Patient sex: M
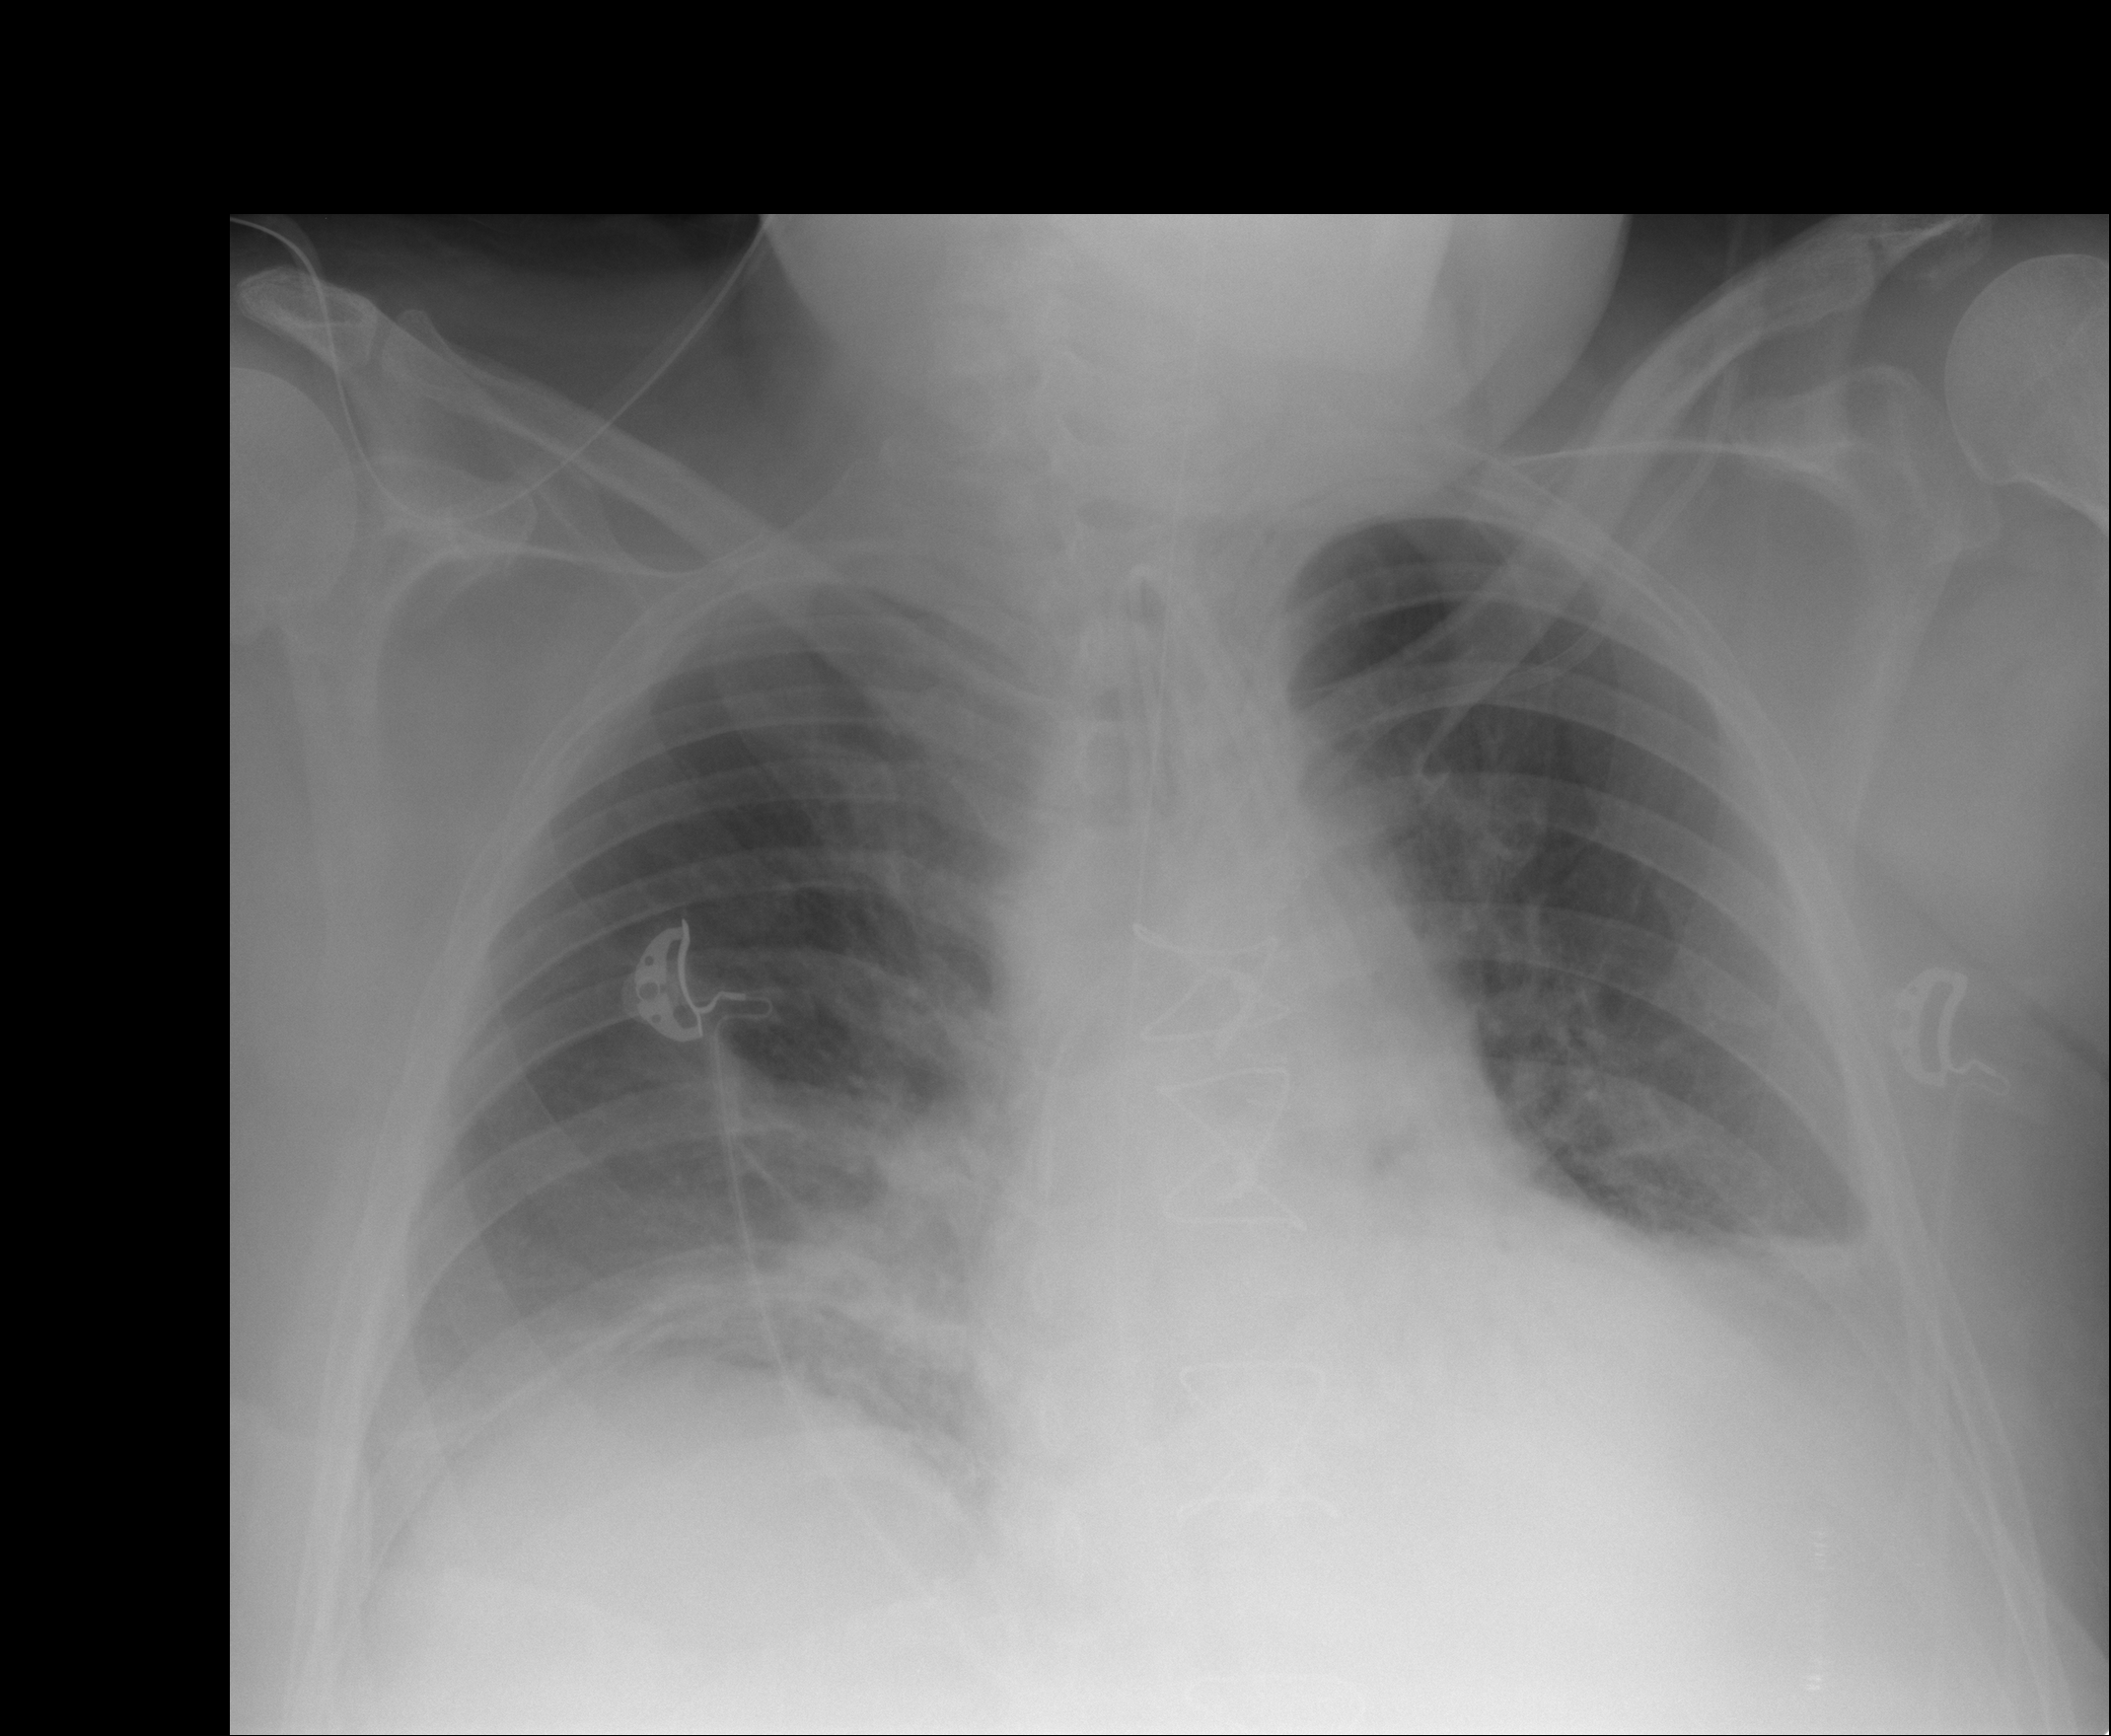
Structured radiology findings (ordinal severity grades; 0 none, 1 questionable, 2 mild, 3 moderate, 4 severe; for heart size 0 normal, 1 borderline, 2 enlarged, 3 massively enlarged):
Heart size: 2
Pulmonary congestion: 2
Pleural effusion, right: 2
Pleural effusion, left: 2
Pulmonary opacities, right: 2
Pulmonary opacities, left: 2
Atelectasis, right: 2
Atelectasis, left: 2